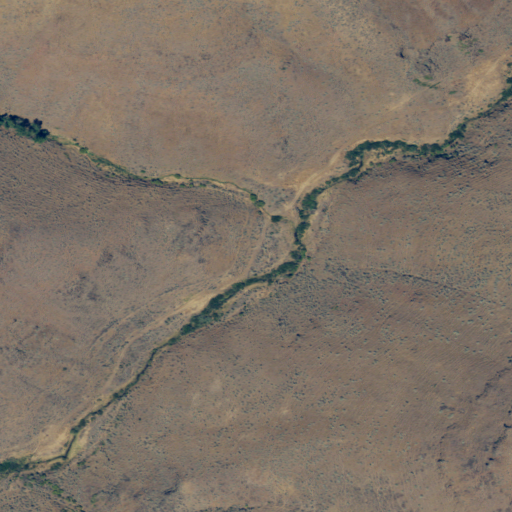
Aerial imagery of valley in Oregon named Blue Gulch containing shrub and grassland